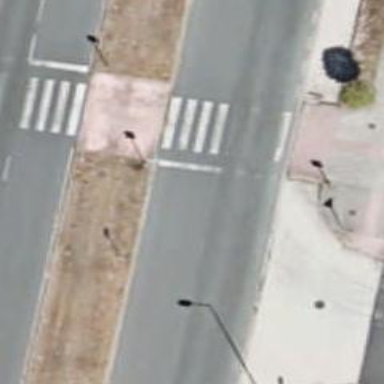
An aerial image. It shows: Uncontrolled crossing on the road.